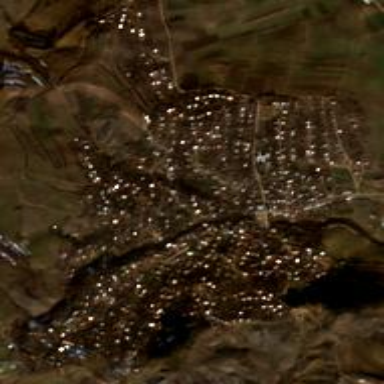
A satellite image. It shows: Residential area in village.